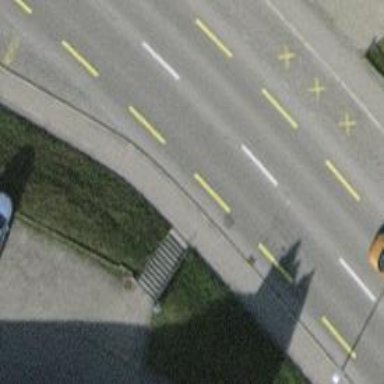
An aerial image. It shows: Road with steps.